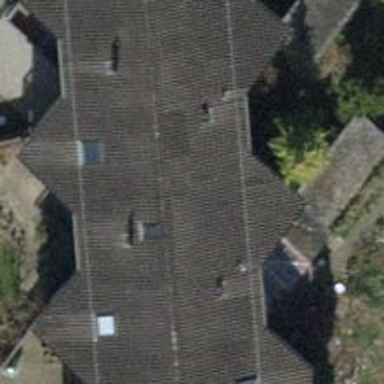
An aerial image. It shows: Terrace building.